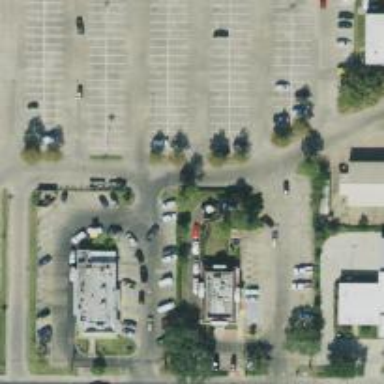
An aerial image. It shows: Parking space is available.